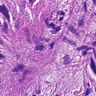
Metastatic tissue present: yes